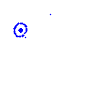
Particle: pion